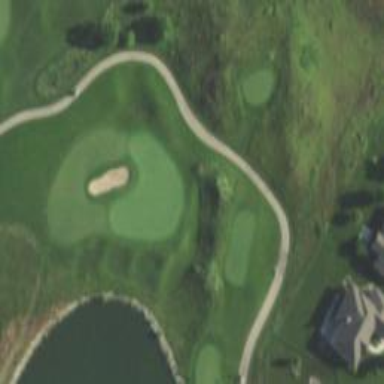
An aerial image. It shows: View of golf hole.